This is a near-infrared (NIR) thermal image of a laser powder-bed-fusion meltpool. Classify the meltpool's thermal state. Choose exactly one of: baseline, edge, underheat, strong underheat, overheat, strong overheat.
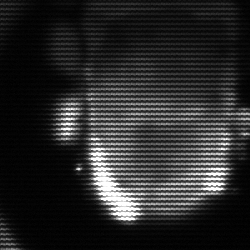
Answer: baseline